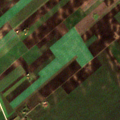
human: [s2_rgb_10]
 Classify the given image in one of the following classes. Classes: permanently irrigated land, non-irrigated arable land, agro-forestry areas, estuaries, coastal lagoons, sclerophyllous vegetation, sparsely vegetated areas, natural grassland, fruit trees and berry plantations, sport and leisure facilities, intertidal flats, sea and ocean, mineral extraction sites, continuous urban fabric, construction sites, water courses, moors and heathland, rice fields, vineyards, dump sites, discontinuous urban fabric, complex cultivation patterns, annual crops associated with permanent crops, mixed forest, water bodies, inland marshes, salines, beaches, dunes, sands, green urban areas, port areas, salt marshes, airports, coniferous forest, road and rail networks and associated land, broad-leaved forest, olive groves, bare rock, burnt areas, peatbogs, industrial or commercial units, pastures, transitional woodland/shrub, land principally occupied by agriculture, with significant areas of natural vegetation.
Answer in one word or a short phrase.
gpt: non-irrigated arable land